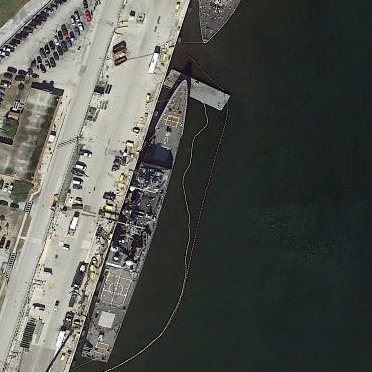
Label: Ticonderoga-class_cruiser